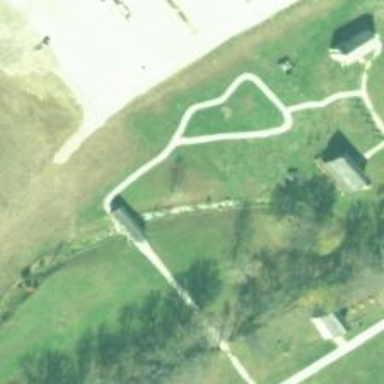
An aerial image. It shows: Covered bridge over service road.